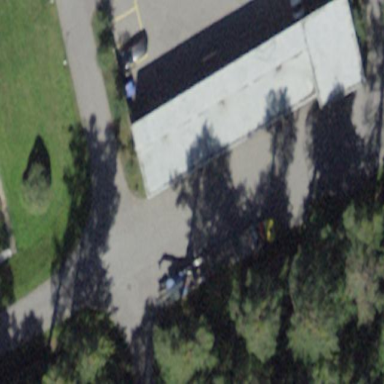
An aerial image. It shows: Service building.